Field crop: maize
Growth stage: 2
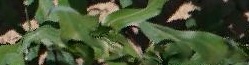
Species: maize